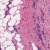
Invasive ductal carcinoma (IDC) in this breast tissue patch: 1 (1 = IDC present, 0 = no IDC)